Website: apple
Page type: address-validator
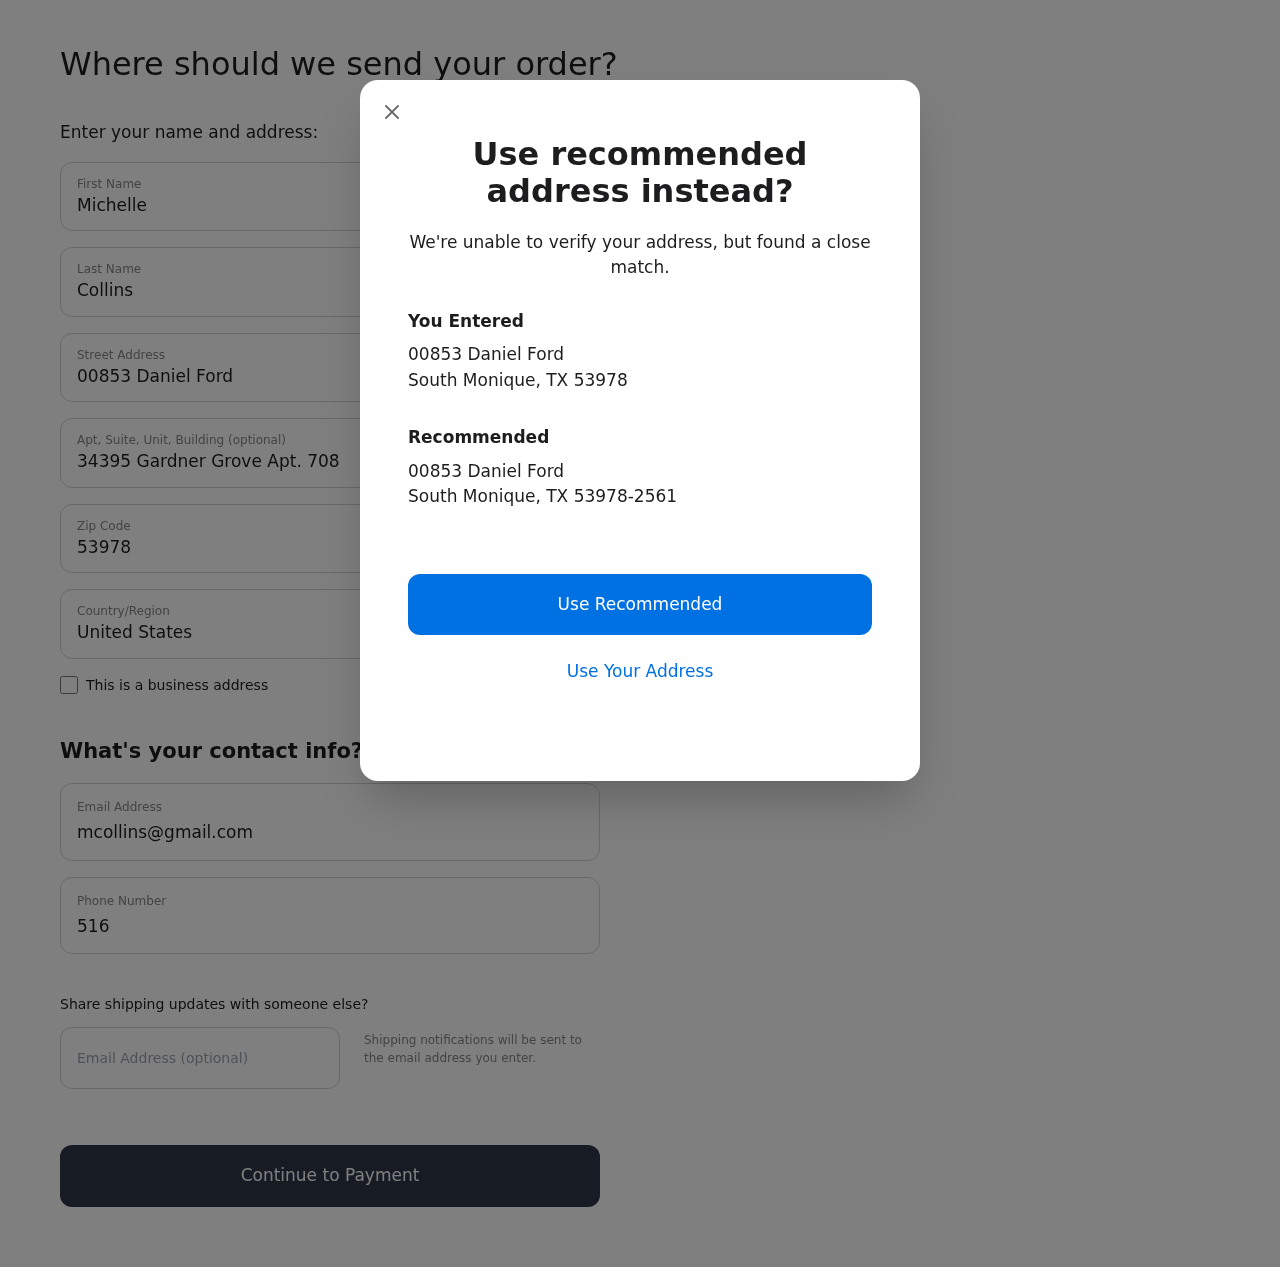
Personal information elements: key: PII_CITY
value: South Monique
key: PII_COUNTRY
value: United States
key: PII_EMAIL
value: mcollins@gmail.com
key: PII_FIRSTNAME
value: Michelle
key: PII_GIFT_EMAIL
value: jack.beck@yahoo.com
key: PII_LASTNAME
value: Collins
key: PII_PHONE
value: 5166953852
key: PII_POSTCODE
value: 53978
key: PII_POSTCODE_FULL
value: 53978-2561
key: PII_STATE_ABBR
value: TX
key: PII_STREET
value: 00853 Daniel Ford
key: PII_STREET2
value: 00853 Daniel Ford
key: PII_STREET2
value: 34395 Gardner Grove Apt. 708
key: PII_CITY2
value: South Monique
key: PII_STATE_ABBR2
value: TX